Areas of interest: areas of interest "Yuan Cheng · Logistics Park"
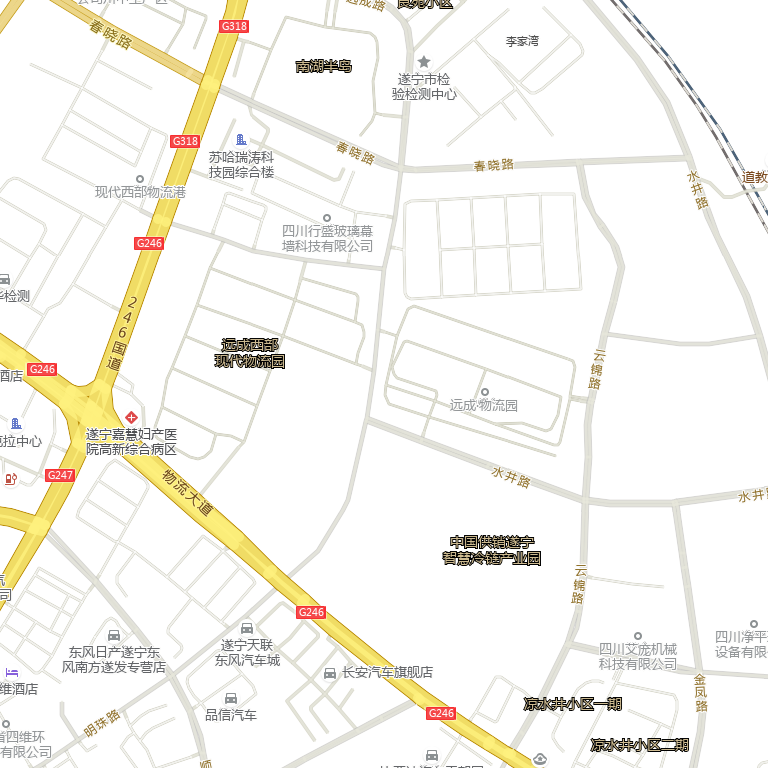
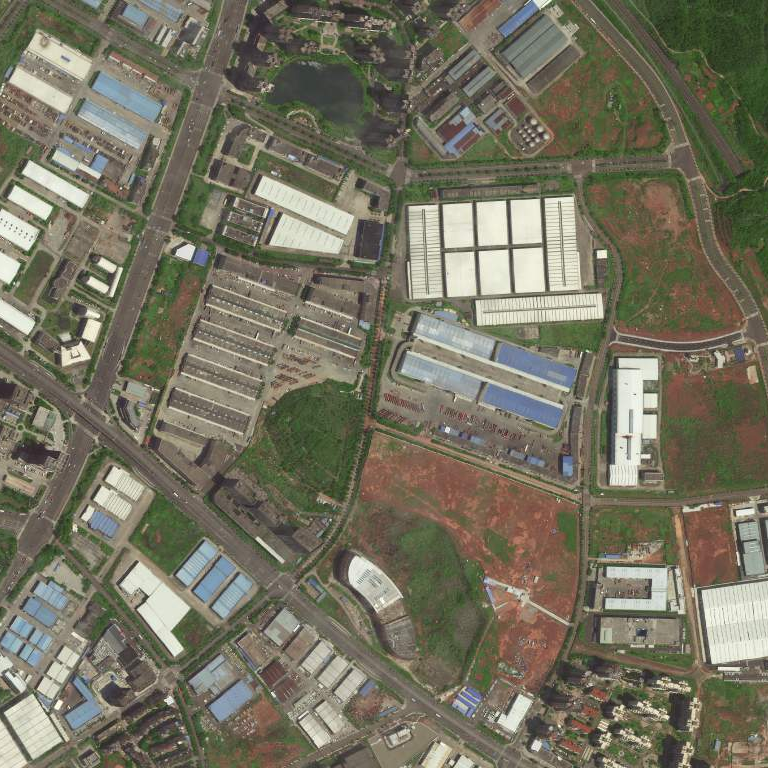